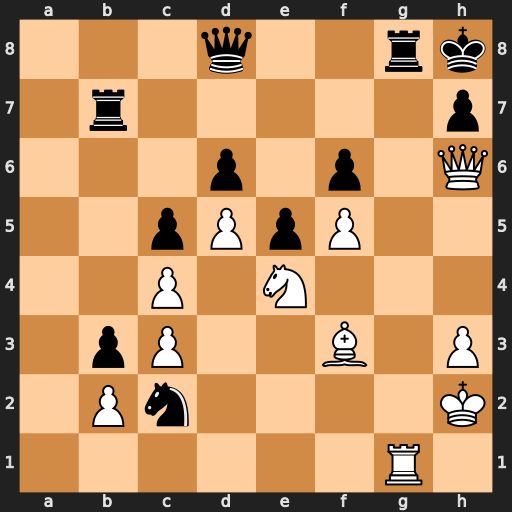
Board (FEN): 3q2rk/1r5p/3p1p1Q/2pPpP2/2P1N3/1pP2B1P/1Pn4K/6R1
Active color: w
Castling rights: -
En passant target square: -
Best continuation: Rxg8+ Kxg8 Nxf6+